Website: walmart
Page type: account-dashboard
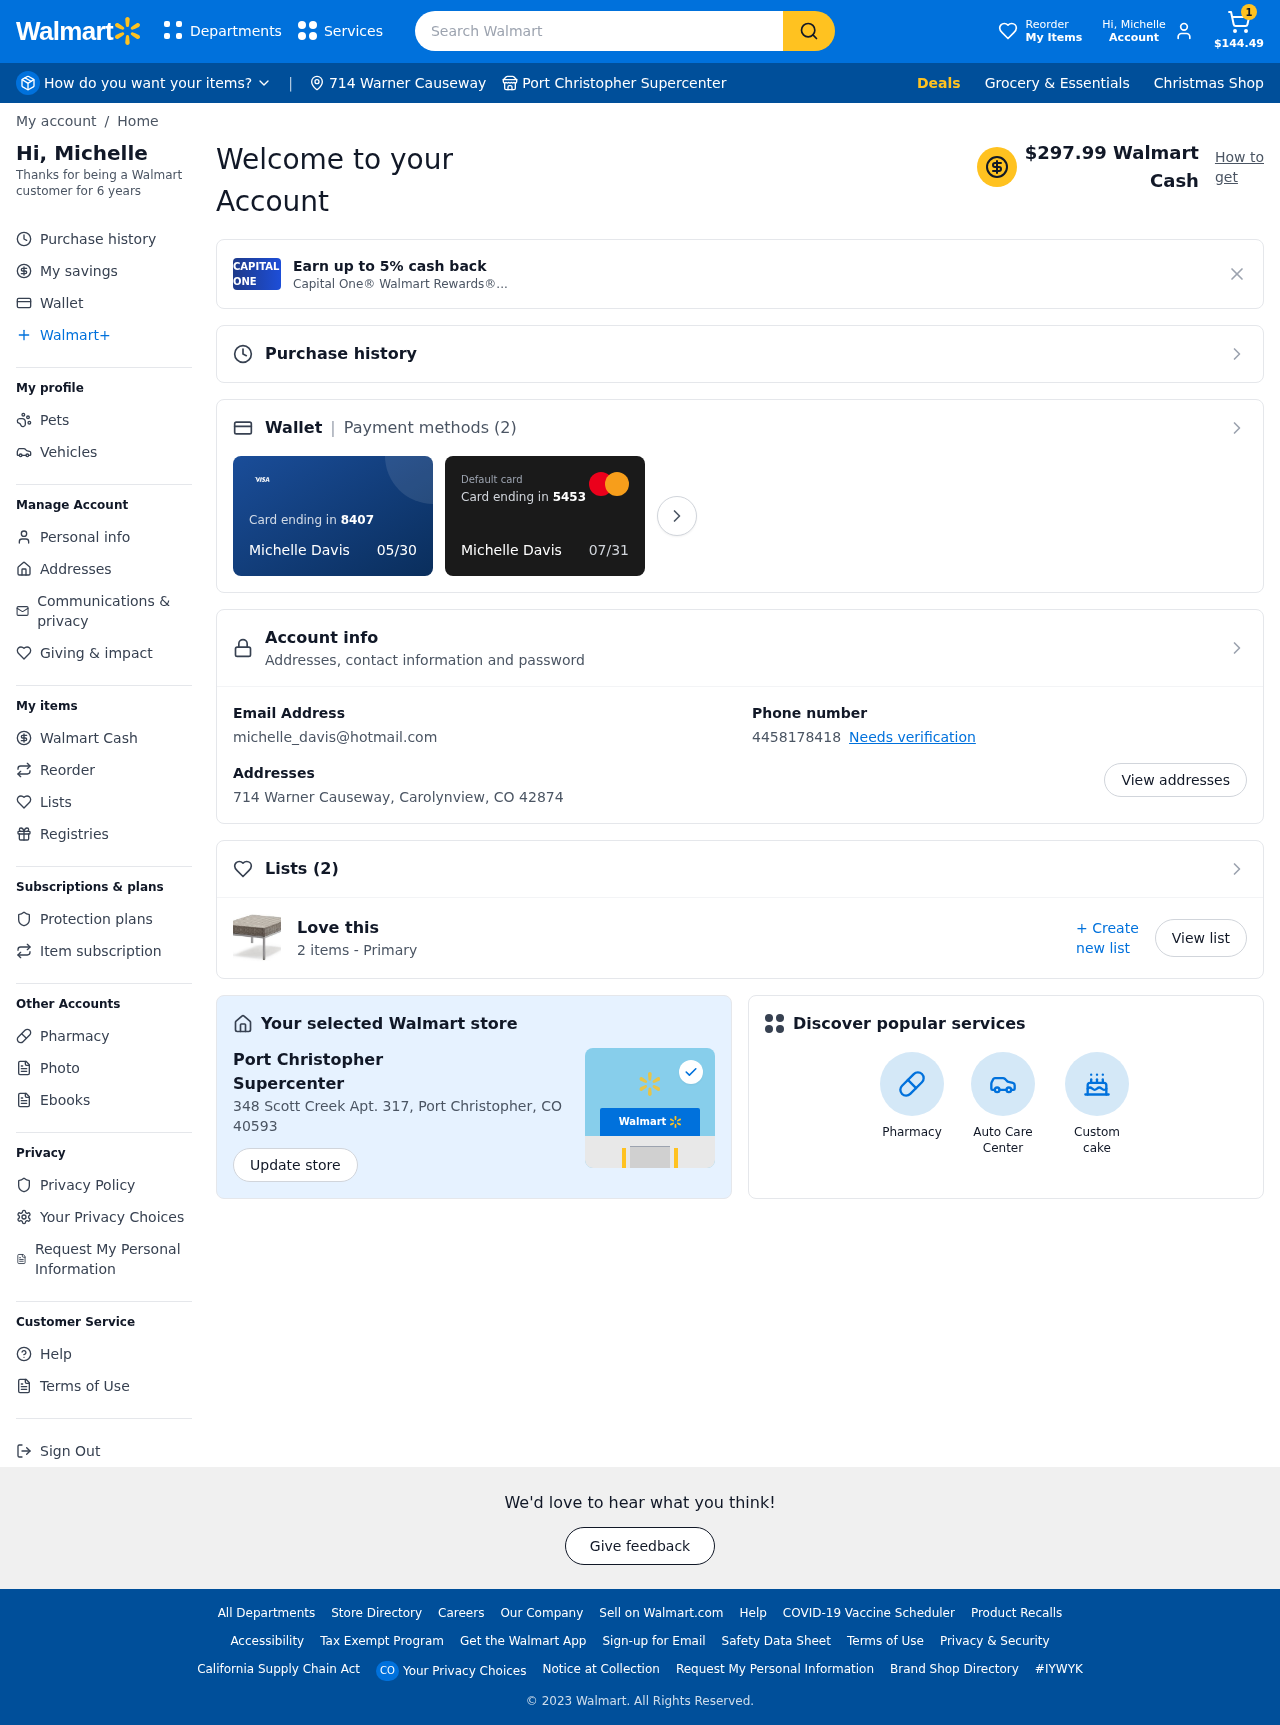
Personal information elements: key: PII_CARD_EXPIRY
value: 05/30
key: PII_CARD_LAST4
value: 8407
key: PII_EMAIL
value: michelle_davis@hotmail.com
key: PII_FIRSTNAME
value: Michelle
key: PII_FULLNAME
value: Michelle Davis
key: PII_LOCATION1_CITY
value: Port Christopher Supercenter
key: PII_LOCATION1_CITY
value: Port Christopher
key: PII_LOCATION1_CITY_STATE_ZIP
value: Port Christopher, CO 40593
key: PII_LOCATION1_STREET
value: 348 Scott Creek Apt. 317
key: PII_PHONE
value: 4458178418
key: PII_STREET
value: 714 Warner Causeway
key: PII_FIRSTNAME2
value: Michelle
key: PII_FIRSTNAME3
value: Michelle
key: PII_FIRSTNAME_DERIVED
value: Michelle
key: PII_WALMART_CASH
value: $297.99
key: PII_CARD_LAST42
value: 5453
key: PII_LASTNAME
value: Davis
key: PII_FULLNAME2
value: Michelle Davis
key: PII_FULLNAME3
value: Michelle Davis
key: PII_LASTNAME2
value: Davis
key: PII_LASTNAME3
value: Davis
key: PII_LASTNAME_DERIVED
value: Davis
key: PII_FULLNAME_DERIVED
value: Michelle Davis
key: PII_NAME_FULL_DERIVED
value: Michelle Davis
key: PII_CARD_EXPIRY2
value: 07/31
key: PII_CITY_STATE_ZIP
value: Carolynview, CO 42874
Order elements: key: ORDER_NUM_ITEMS
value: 1
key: ORDER_SUBTOTAL
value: $144.49
Search elements: key: HEADER_SEARCH
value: Search Walmart